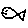
Label: fish